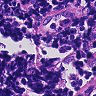
Metastatic tissue present: no